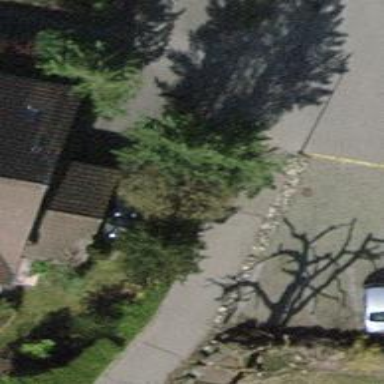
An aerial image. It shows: Residential road made of grass pavers.